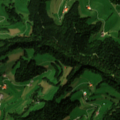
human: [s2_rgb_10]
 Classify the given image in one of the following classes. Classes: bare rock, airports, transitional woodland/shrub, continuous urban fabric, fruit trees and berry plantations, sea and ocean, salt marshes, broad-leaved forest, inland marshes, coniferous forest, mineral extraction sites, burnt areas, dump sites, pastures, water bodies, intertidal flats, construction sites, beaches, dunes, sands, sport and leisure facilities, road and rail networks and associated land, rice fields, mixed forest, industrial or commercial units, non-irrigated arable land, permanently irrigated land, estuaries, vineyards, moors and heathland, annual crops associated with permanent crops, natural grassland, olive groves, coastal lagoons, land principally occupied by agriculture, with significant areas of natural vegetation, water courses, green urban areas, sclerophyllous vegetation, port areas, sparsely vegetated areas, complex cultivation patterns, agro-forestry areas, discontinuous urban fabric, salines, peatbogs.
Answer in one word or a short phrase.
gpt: pastures, coniferous forest, mixed forest